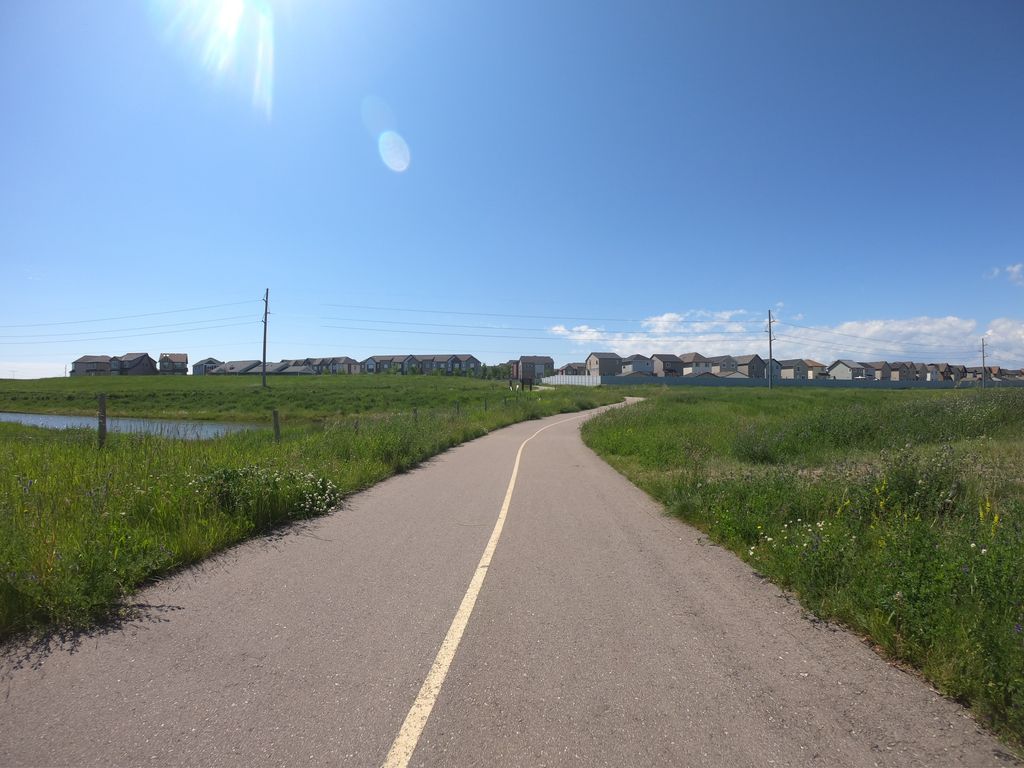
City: calgary